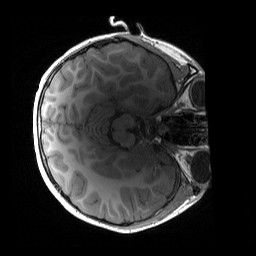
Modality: T1w
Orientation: axial
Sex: male
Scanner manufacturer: siemens
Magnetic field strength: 3 T
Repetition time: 1.9 s
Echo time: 0.00243 s